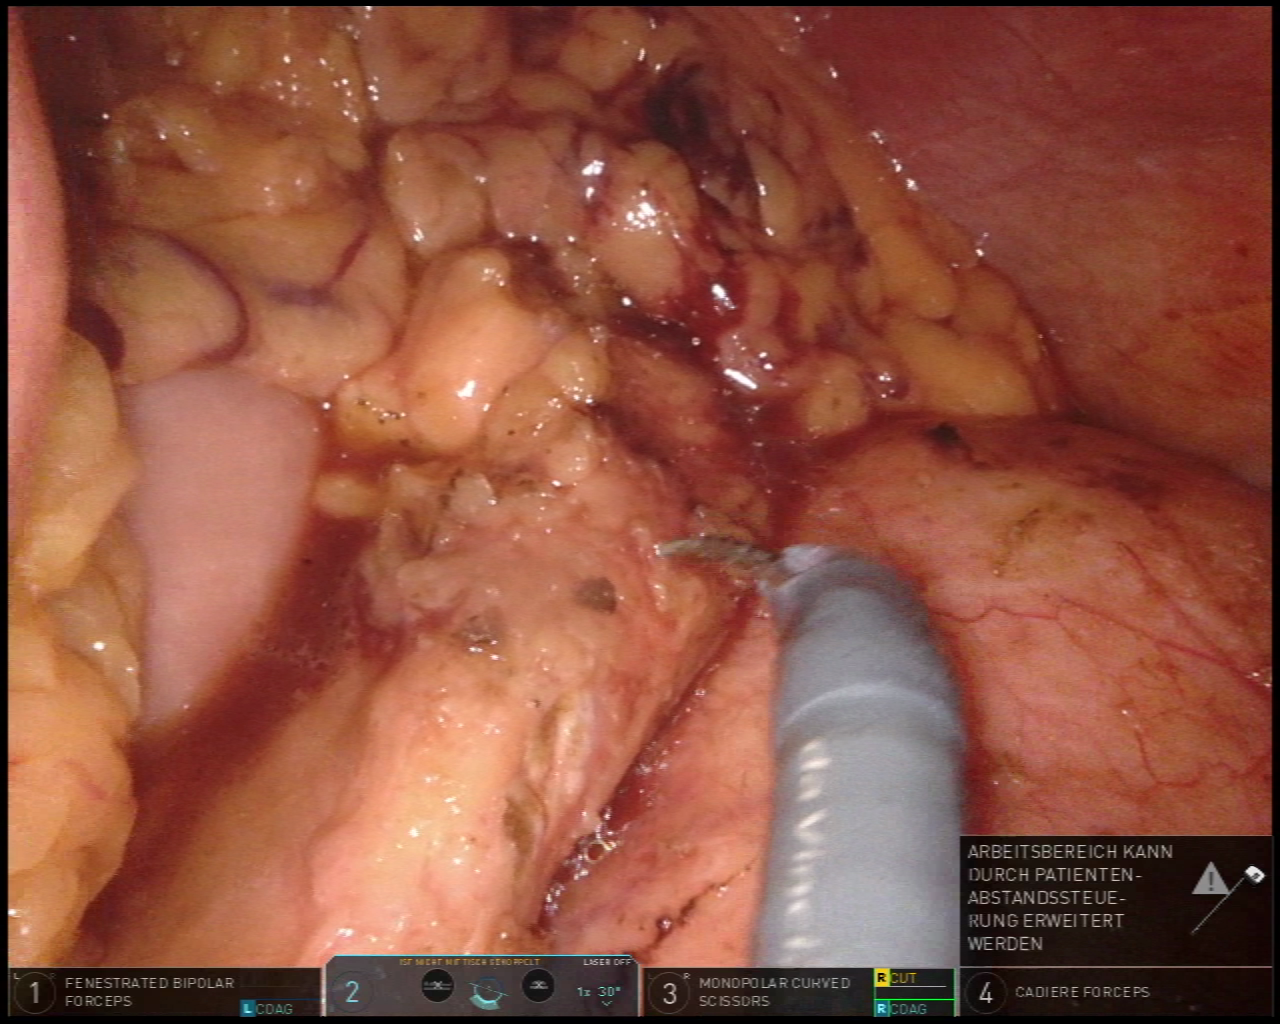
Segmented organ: stomach
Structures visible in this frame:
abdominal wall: yes
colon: yes
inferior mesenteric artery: no
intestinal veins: no
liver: no
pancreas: yes
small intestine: no
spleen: no
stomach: yes
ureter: no
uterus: no
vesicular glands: no